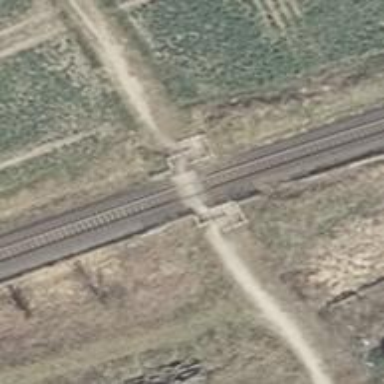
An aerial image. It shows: Uncontrolled level crossing for railway.